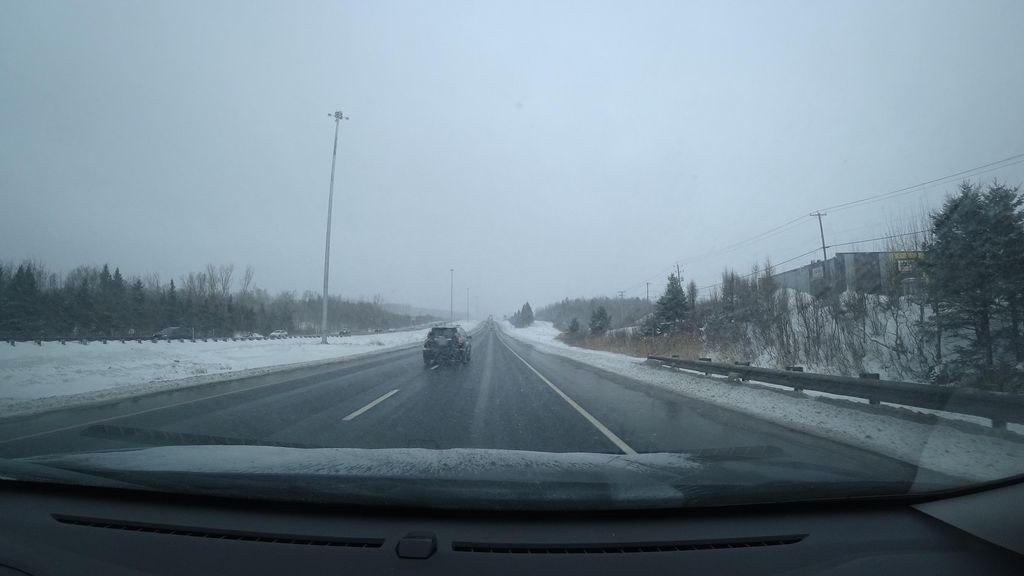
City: quebec_city